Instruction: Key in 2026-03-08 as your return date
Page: home
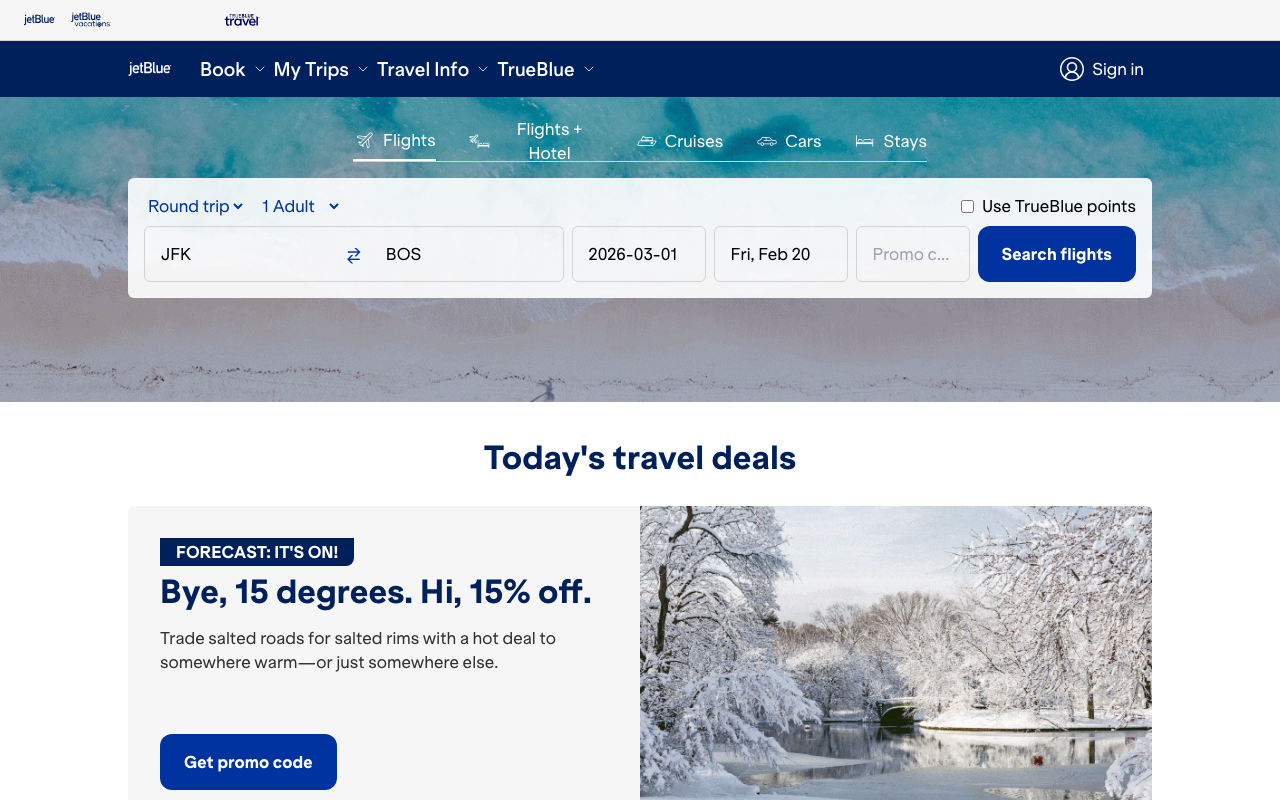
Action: type